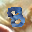
Label: 8